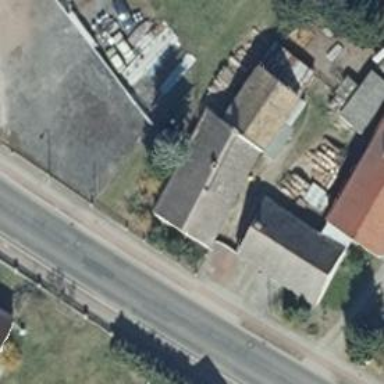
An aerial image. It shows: Residential building.